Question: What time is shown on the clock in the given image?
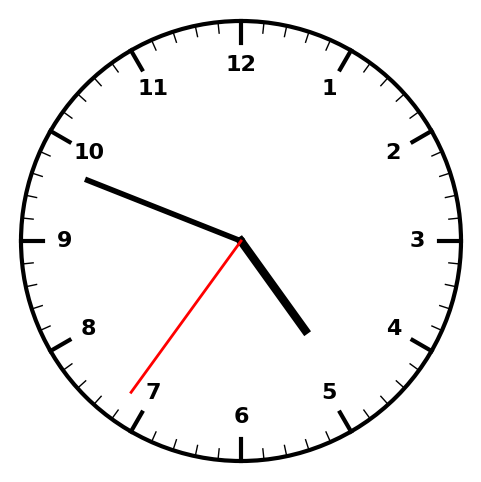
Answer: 04:48:36